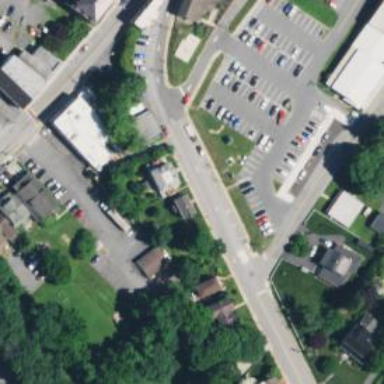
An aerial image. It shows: Parking space is available.